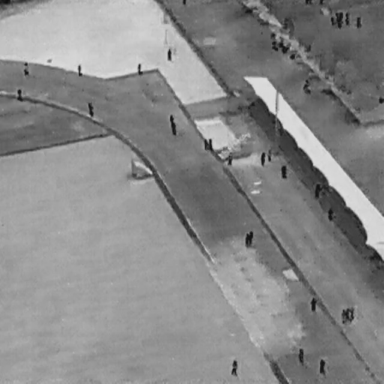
There are 29 People in the infrared image.